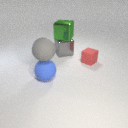
small red rubber cube to the right of large blue rubber sphere